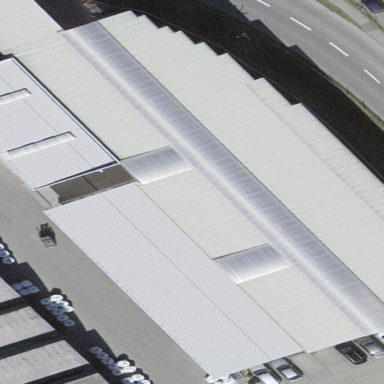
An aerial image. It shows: Industrial building.